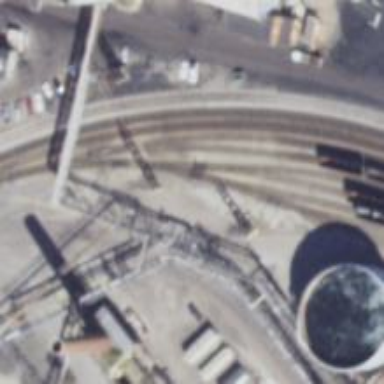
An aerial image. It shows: Rail spur service.